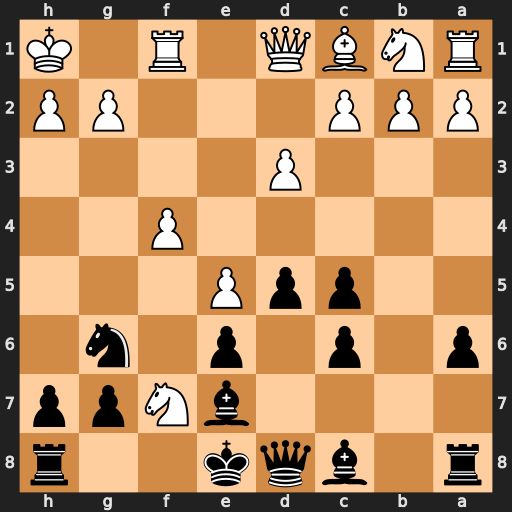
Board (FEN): r1bqk2r/4bNpp/p1p1p1n1/2ppP3/5P2/3P4/PPP3PP/RNBQ1R1K
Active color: b
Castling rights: kq
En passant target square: -
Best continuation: Kxf7